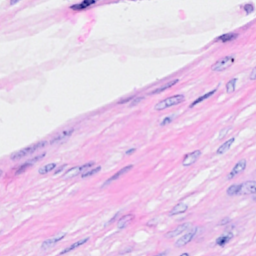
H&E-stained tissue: Breast